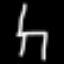
Label: chair